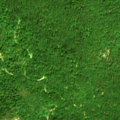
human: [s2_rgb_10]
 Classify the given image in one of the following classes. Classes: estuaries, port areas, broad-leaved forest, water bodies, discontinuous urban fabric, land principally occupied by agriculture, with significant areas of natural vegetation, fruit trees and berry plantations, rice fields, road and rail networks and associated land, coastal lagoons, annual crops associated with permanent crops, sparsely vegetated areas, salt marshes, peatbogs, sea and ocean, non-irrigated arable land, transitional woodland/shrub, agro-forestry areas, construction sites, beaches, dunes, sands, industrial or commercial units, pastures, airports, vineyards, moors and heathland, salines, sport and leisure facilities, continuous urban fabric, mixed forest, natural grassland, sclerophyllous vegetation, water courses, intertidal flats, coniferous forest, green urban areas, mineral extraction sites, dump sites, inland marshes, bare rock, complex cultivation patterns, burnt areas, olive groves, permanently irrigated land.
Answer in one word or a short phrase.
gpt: broad-leaved forest, coniferous forest